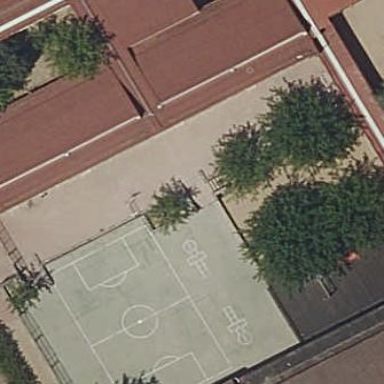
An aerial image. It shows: Basketball court on pitch.